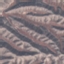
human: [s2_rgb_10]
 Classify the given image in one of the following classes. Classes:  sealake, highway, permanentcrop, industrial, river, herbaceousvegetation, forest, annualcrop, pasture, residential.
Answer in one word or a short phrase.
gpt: HerbaceousVegetation